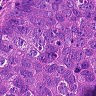
Metastatic tissue present: yes